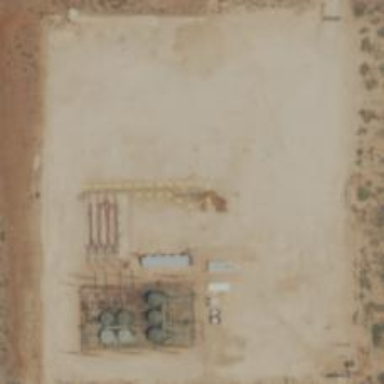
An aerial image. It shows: Petroleum well.